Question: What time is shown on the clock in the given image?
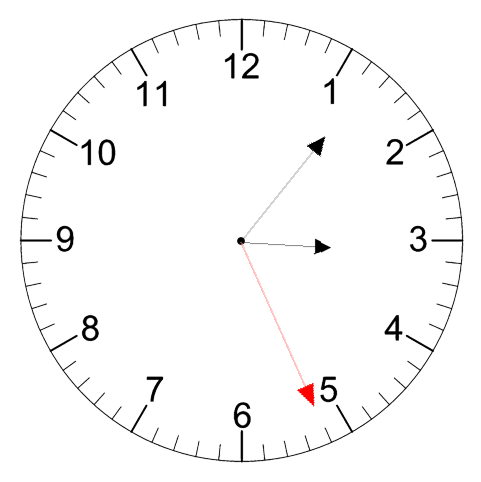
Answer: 03:06:26